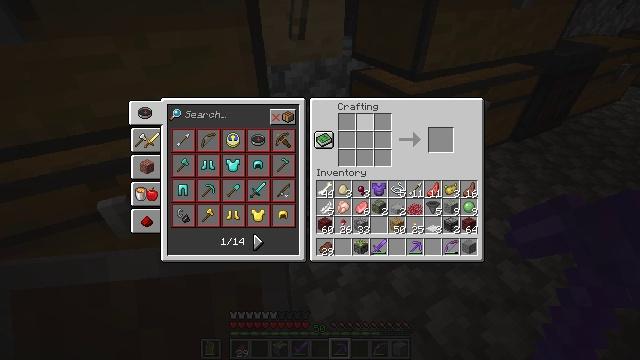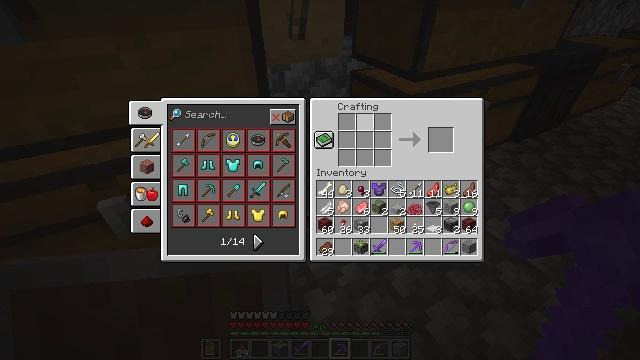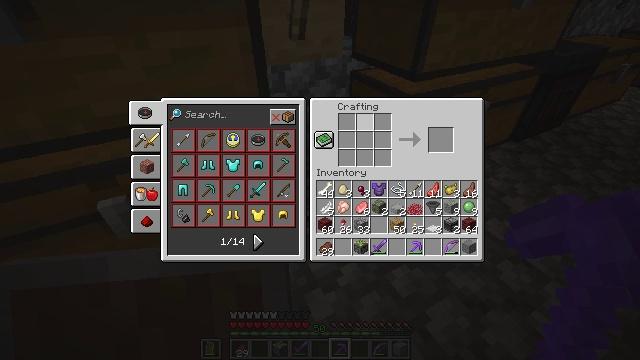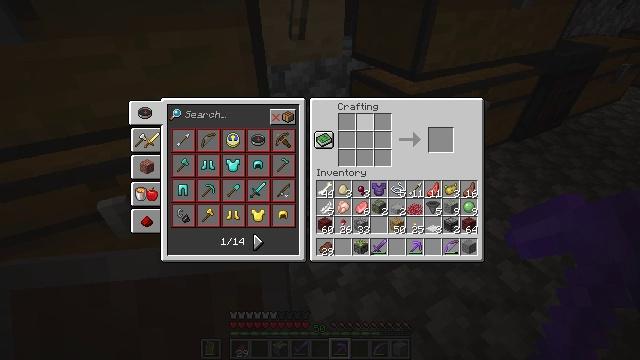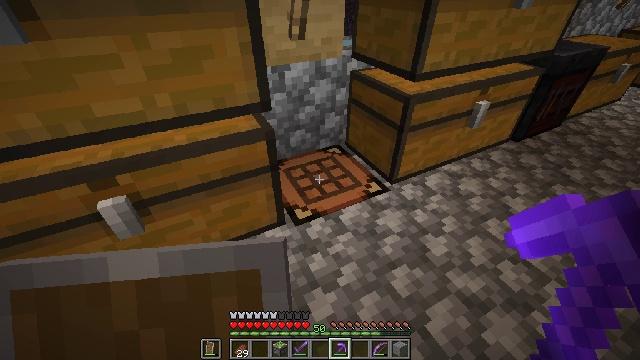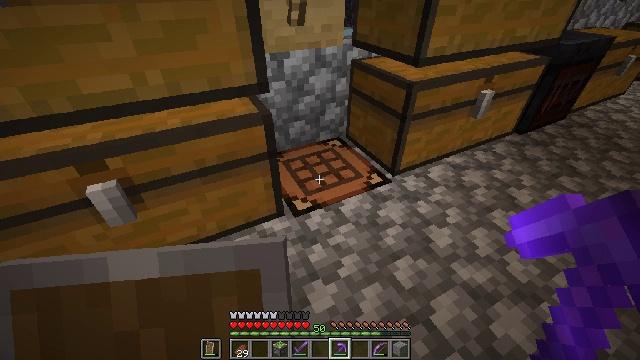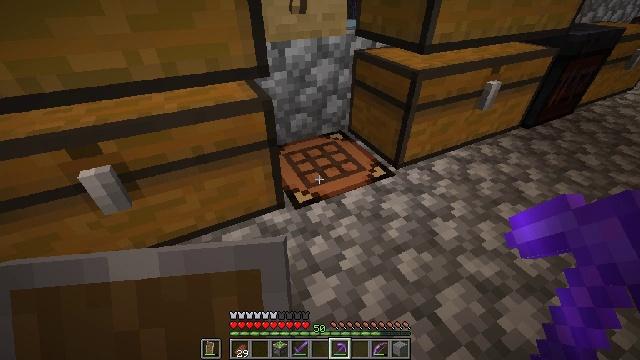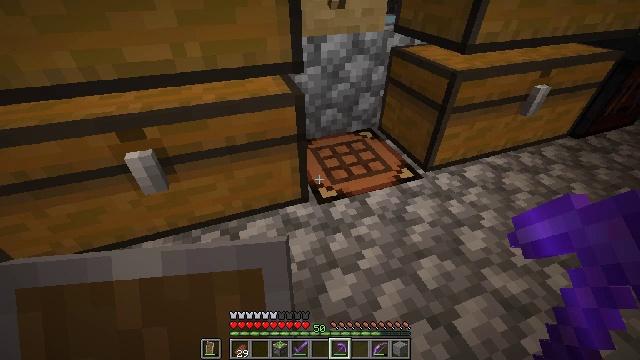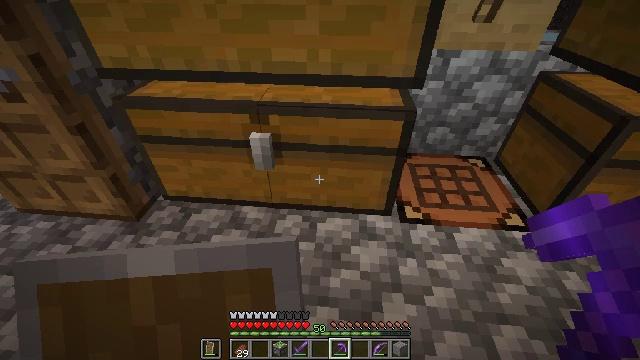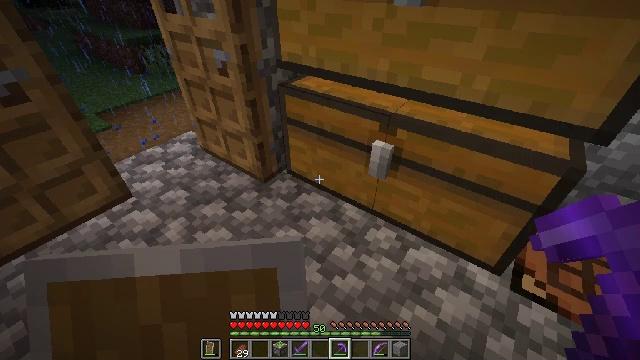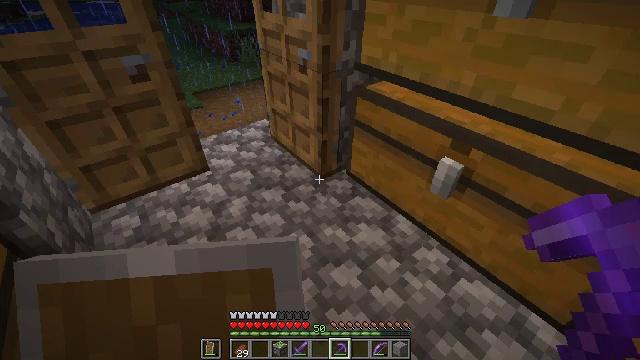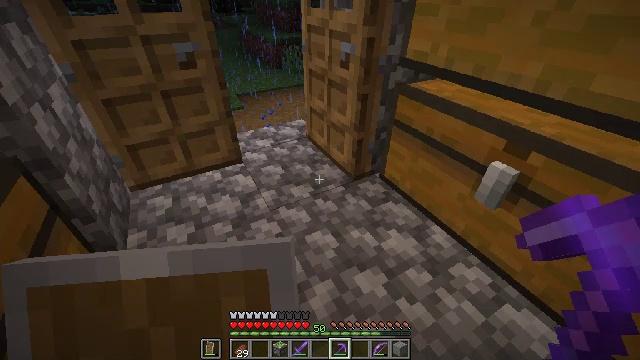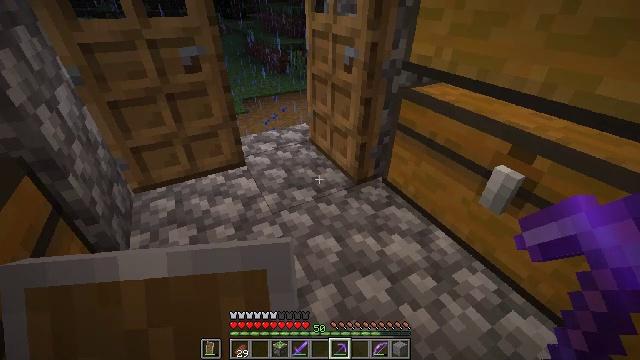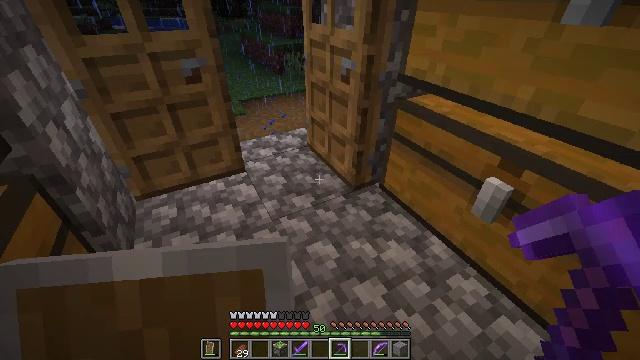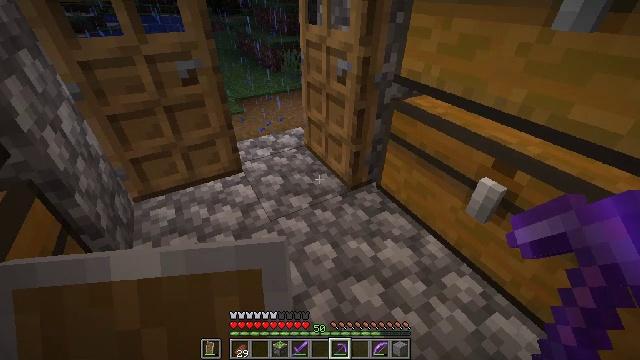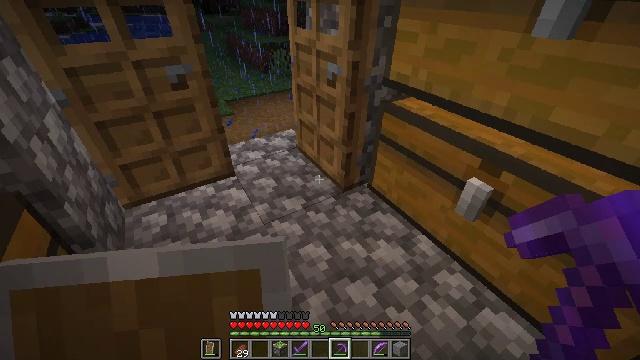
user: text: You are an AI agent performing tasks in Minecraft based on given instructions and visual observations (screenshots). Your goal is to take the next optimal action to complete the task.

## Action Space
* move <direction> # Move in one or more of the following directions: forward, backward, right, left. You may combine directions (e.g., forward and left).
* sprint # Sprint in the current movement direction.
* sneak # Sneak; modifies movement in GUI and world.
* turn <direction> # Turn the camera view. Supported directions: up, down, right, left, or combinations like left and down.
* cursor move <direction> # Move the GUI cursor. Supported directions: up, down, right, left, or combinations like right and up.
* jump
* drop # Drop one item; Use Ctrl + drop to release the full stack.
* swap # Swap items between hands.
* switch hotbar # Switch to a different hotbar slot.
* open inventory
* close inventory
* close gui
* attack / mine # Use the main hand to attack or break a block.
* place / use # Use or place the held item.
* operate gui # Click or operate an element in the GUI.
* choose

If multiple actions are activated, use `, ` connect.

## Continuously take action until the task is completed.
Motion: motion action
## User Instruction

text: Remove the white bed from its place.
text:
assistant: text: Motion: sneak
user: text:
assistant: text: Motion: sneak
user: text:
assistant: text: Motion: sneak
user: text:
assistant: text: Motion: sneak, open inventory
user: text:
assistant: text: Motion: sneak, open inventory
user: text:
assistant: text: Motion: open inventory
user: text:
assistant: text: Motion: turn left and down, open inventory
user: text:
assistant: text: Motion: turn left
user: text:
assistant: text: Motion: turn left
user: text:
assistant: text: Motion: turn left
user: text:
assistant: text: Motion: turn left and up
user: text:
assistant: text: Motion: turn up
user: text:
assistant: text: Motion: no_op
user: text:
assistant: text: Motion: no_op
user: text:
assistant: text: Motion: turn right
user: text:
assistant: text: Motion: no_op
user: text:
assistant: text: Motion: move forward, turn left and up
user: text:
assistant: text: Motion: move forward, turn left and up
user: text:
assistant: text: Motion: turn left and up
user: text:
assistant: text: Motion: move forward, turn left and up
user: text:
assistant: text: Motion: move forward, turn left and up
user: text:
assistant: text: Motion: move forward
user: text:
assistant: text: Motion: move forward
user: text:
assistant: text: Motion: move forward
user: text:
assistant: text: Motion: move forward
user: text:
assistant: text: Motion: move forward
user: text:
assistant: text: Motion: move forward
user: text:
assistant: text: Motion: move forward
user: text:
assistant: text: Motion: move forward
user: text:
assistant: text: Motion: move forward